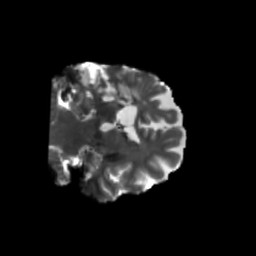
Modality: T2w
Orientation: coronal
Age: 53
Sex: female
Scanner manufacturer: siemens
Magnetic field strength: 3 T
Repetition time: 5.25 s
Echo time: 0.08 s